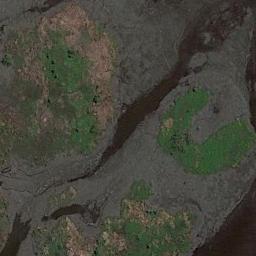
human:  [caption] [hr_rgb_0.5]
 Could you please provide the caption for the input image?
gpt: There are a few brown bare lands in the river in a wetland with sparse green plants on the bare lands .

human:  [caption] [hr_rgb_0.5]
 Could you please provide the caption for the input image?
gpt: There is a straight path through this wetland .

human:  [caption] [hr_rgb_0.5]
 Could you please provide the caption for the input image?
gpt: The wetland consists of bare land, Green plants, Dry plants and water .

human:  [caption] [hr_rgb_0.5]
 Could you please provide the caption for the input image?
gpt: There are many different shapes and sizes of water around the wetlands .

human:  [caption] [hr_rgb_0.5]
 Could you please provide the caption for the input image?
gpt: There are some green areas and water areas on the wetland .